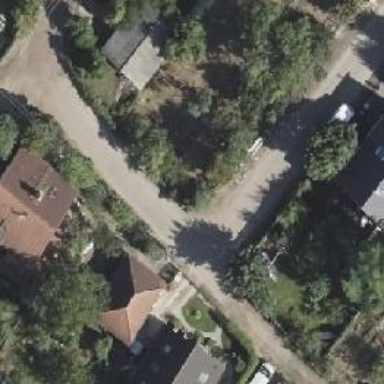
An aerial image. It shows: Asphalt road in residential area.